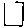
Label: square